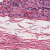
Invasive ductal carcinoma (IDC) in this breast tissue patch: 1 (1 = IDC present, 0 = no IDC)